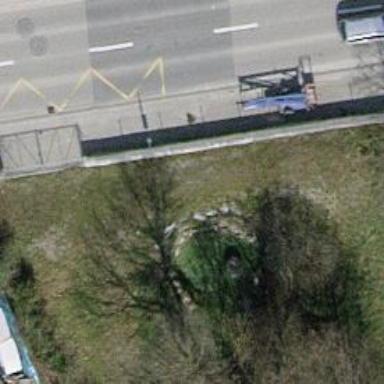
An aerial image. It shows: There is tunnel.